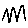
Label: zigzag